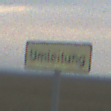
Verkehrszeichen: Umleitungsankuendigung
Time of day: SunriseSunset
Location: Outdoor (RoadRail)
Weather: PartlyCloudy
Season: NotSpecified
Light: Natural